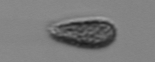
Label: Pseudochattonella_farcimen